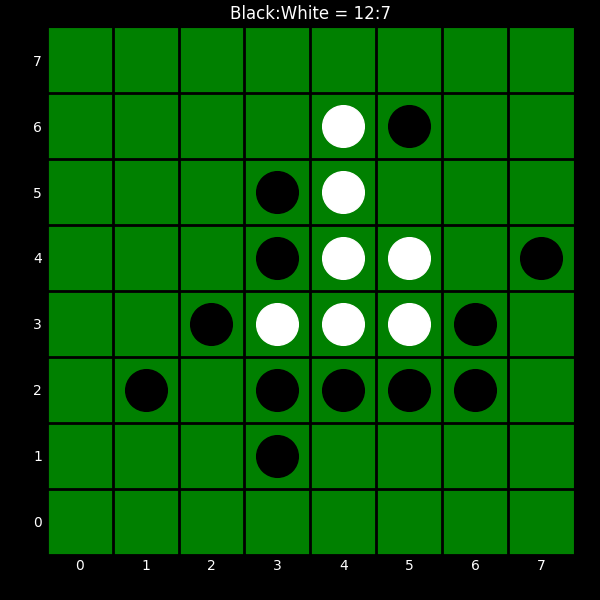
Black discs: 12
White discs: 7